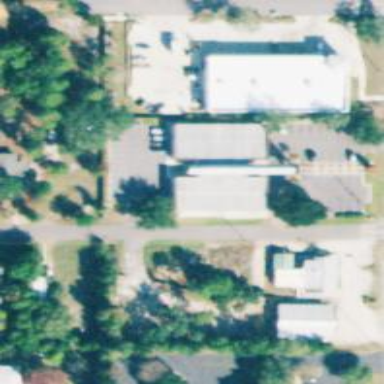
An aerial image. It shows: Healthcare clinic.